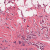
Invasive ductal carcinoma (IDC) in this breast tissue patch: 1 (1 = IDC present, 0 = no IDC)